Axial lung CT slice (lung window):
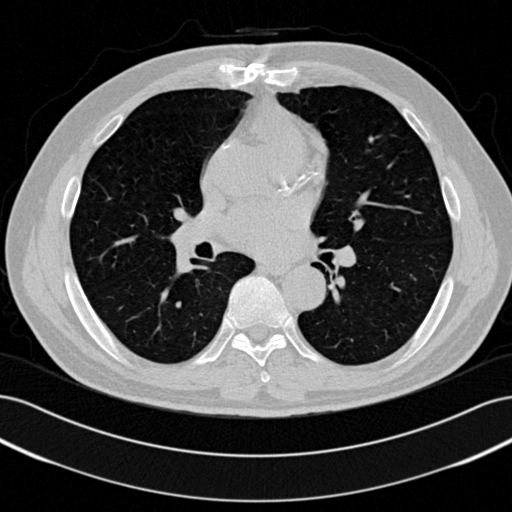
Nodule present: no